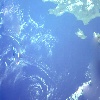
Label: water